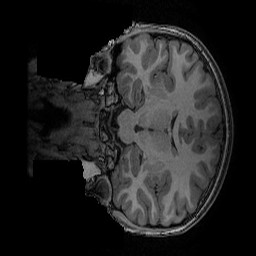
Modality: T1w
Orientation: coronal
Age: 11
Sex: female
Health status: ill
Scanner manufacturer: ge
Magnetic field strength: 3 T
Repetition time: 0.007664 s
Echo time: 0.00342 s